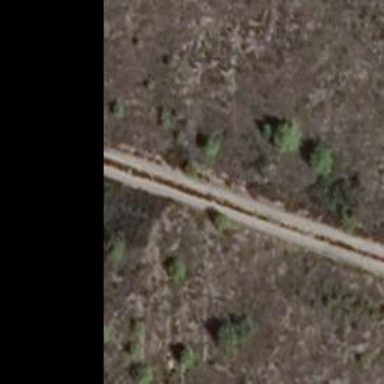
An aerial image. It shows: Track road with grade4 tracktype.